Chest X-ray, PA view. Patient: 54 years old, sex F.
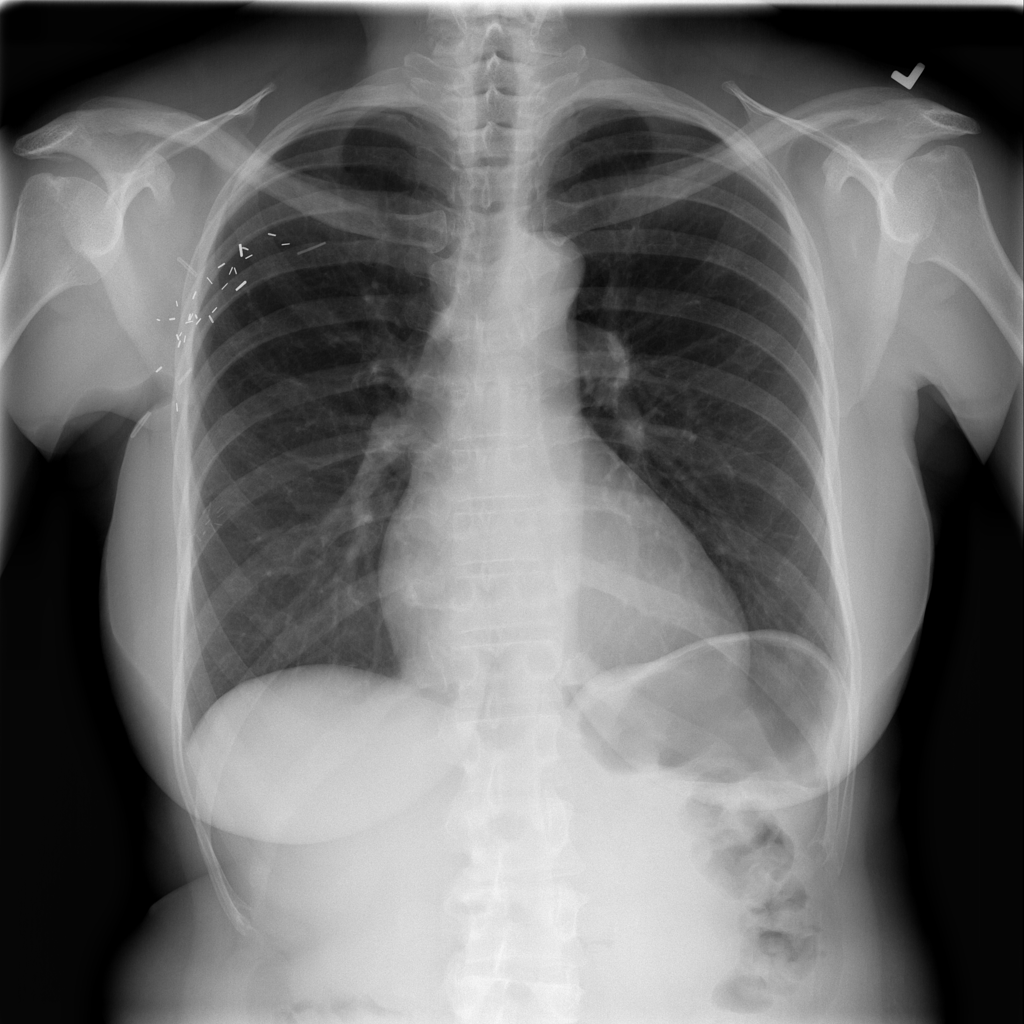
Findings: Infiltration